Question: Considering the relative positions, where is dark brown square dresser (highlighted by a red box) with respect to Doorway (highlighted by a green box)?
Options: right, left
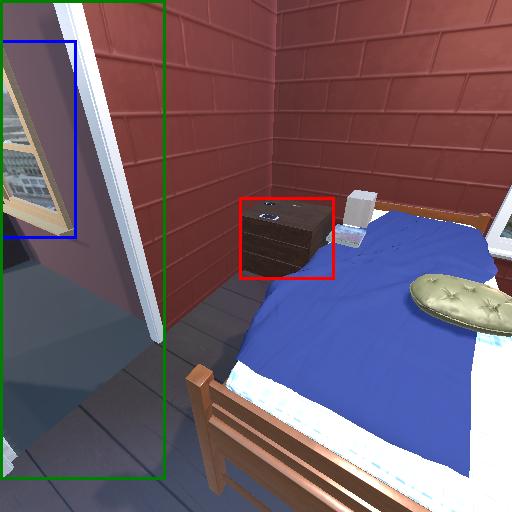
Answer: right